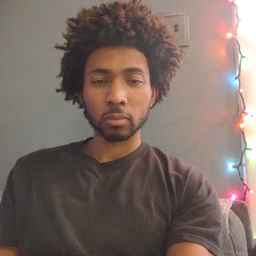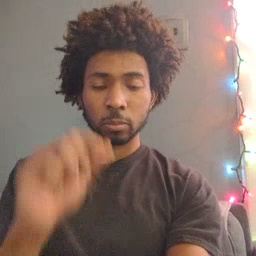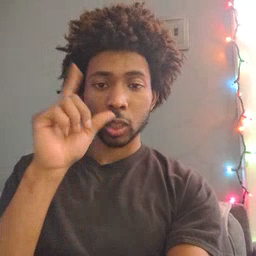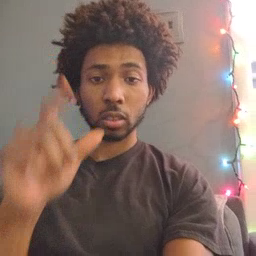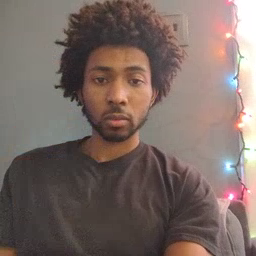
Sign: wake